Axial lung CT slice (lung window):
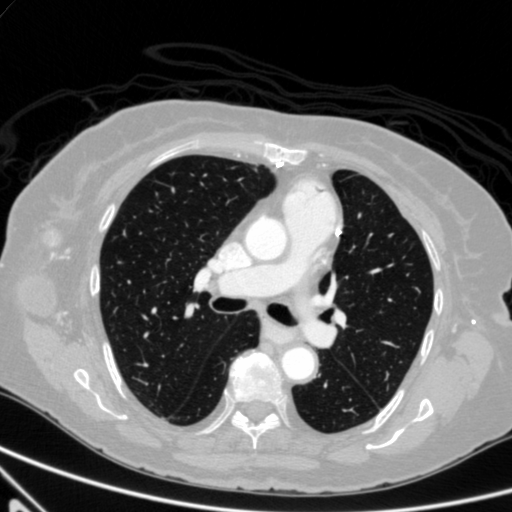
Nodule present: no